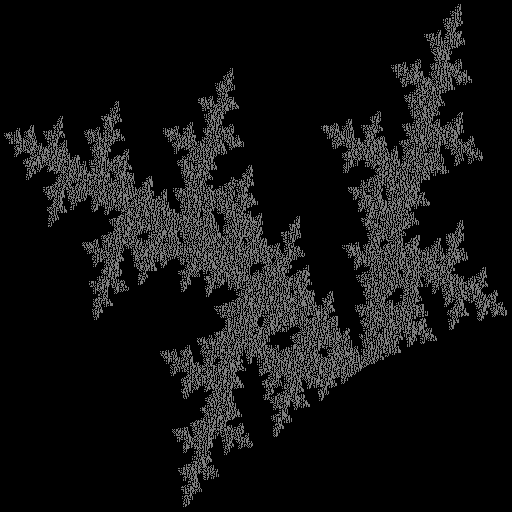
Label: a3